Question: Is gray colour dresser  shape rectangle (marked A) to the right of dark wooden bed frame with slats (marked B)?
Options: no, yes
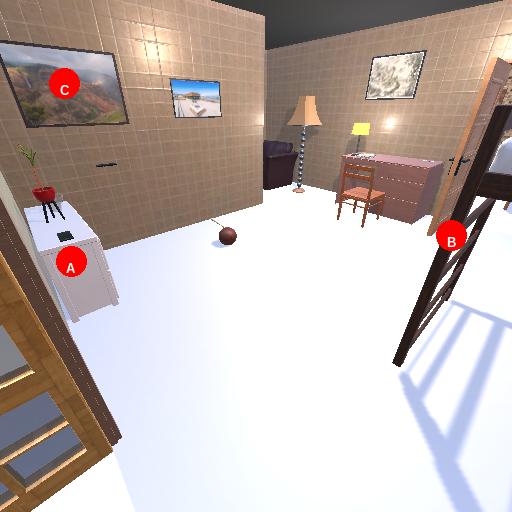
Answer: no